Question: I'm working with Javax swing and can't get rid of this tiny white border at the bottom of the JFrame. The way my JFrame is structured is that I have added a bunch of components to a JPanel (ex. buttons, textfields, labels), which then added to the frame. I've tried setting the panel's preferred size to the desired dimensions, then calling pack() on the JFrame but to no avail. Thank you in advance.

'''
import javax.imageio.ImageIO;
import javax.swing.*;
import java.awt.*;
import java.awt.image.BufferedImage;
import java.io.IOException;
import java.net.URL;
public class SampleGUI {
JFrame frame;
JPanel panel;
JLabel label;
JTextField field;
public SampleGUI()
{
this.frame = new JFrame();
this.panel = new JPanel();
this.label = new JLabel("test");
this.field = new JTextField(20);
panel.setPreferredSize(new Dimension(500, 250));
panel.setLayout(null);
label.setBounds(50, 75, 80, 25);
label.setForeground(Color.WHITE);
panel.add(label);
field.setBounds(120, 80, 80, 20);
panel.add(field);
//Background Config
try
{
URL url = new URL("https://watchandlearn.scholastic.com/content/dam/classroom-magazines/watchandlearn/videos/earth-and-space/earth-science-and-space/what-s-in-the-night-sky/english/wall-2018-whatsinthenightskymp4.transform/content-tile-large/image.png");
BufferedImage image = ImageIO.read(url);
JLabel img = new JLabel();
img.setSize(500, 250);
img.setIcon(new ImageIcon(image));
img.setOpaque(false);
panel.add(img);
}
catch(IOException ignored){}
frame.setSize(500, 250);
frame.pack();
frame.setLocationRelativeTo(null);
frame.setDefaultCloseOperation(JFrame.EXIT_ON_CLOSE);
frame.add(panel);
frame.setResizable(false);
frame.setVisible(true);
}
public static void main(String[] args)
{
SampleGUI sample = new SampleGUI();
}
}
'''
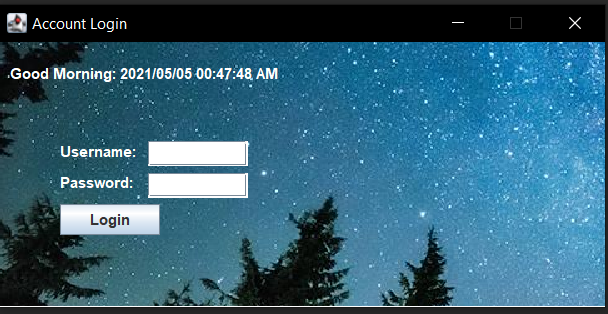
Answer: Here's the GUI I put together. I went ahead and added the other Swing components. As you can see, there's no line at the bottom.
<URL>
I started the Swing application with a call to the 'SwingUtilities' 'invokeLater' method. This method ensures that the Swing components are created and executed on the <URL>.
I created a drawing 'JPanel' so I could draw the image on the 'JPanel'. I made the 'JPanel' the size of the image. I used a 'GridBagLayout' to lay out the components of the 'JPanel'. The 'GridBagLayout' will put the Swing components in columns, and center the group of components.
The 'JFrame' method calls have to be called in a specific order. This is the order I use for my Swing applications.
Here's the complete runnable code. I made the additional class an inner class so I could post this code as one block.
'''
import java.awt.BorderLayout;
import java.awt.Color;
import java.awt.Dimension;
import java.awt.Graphics;
import java.awt.GridBagConstraints;
import java.awt.GridBagLayout;
import java.awt.Insets;
import java.awt.image.BufferedImage;
import java.net.URL;
import java.time.LocalDateTime;
import java.time.format.DateTimeFormatter;
import javax.imageio.ImageIO;
import javax.swing.JButton;
import javax.swing.JFrame;
import javax.swing.JLabel;
import javax.swing.JPanel;
import javax.swing.JPasswordField;
import javax.swing.JTextField;
import javax.swing.SwingUtilities;
public class StarryNightGUI implements Runnable {
public static void main(String[] args) {
SwingUtilities.invokeLater(new StarryNightGUI());
}
private BufferedImage image;
private final BackgroundPanel backgroundPanel;
public StarryNightGUI() {
try {
URL url = new URL("https://watchandlearn.scholastic.com/content/dam/"
+ "classroom-magazines/watchandlearn/videos/earth-and-space/"
+ "earth-science-and-space/what-s-in-the-night-sky/english/"
+ "wall-2018-whatsinthenightskymp4.transform/"
+ "content-tile-large/image.png");
this.image = ImageIO.read(url);
} catch (Exception e) {
e.printStackTrace();
this.image = null;
}
this.backgroundPanel = new BackgroundPanel();
}
@Override
public void run() {
JFrame frame = new JFrame("Starry Night");
frame.setDefaultCloseOperation(JFrame.EXIT_ON_CLOSE);
frame.setResizable(false);
frame.add(backgroundPanel, BorderLayout.CENTER);
frame.pack();
frame.setLocationByPlatform(true);
frame.setVisible(true);
}
public class BackgroundPanel extends JPanel {
private static final long serialVersionUID = 1L;
public BackgroundPanel() {
this.setPreferredSize(new Dimension(image.getWidth(),
image.getHeight()));
this.setLayout(new GridBagLayout());
GridBagConstraints gbc = new GridBagConstraints();
gbc.anchor = GridBagConstraints.LINE_START;
gbc.fill = GridBagConstraints.HORIZONTAL;
gbc.insets = new Insets(5, 5, 5, 5);
gbc.gridwidth = 2;
gbc.gridx = 0;
gbc.gridy = 0;
String s = "Good Morning: " + LocalDateTime.now().format(
DateTimeFormatter.ofPattern("d MMM yyyy H:mm a"));
JLabel label = new JLabel(s);
label.setForeground(Color.WHITE);
add(label, gbc);
gbc.gridwidth = 1;
gbc.gridx = 0;
gbc.gridy++;
label = new JLabel("Username:");
label.setForeground(Color.WHITE);
add(label, gbc);
gbc.gridx++;
JTextField field = new JTextField(10);
add(field, gbc);
gbc.gridx = 0;
gbc.gridy++;
label = new JLabel("Password:");
label.setForeground(Color.WHITE);
add(label, gbc);
gbc.gridx++;
JPasswordField passwordField = new JPasswordField(10);
add(passwordField, gbc);
gbc.gridwidth = 2;
gbc.gridx = 0;
gbc.gridy++;
JButton button = new JButton("Login");
add(button, gbc);
}
@Override
protected void paintComponent(Graphics g) {
super.paintComponent(g);
g.drawImage(image, 0, 0, this);
}
}
}
'''